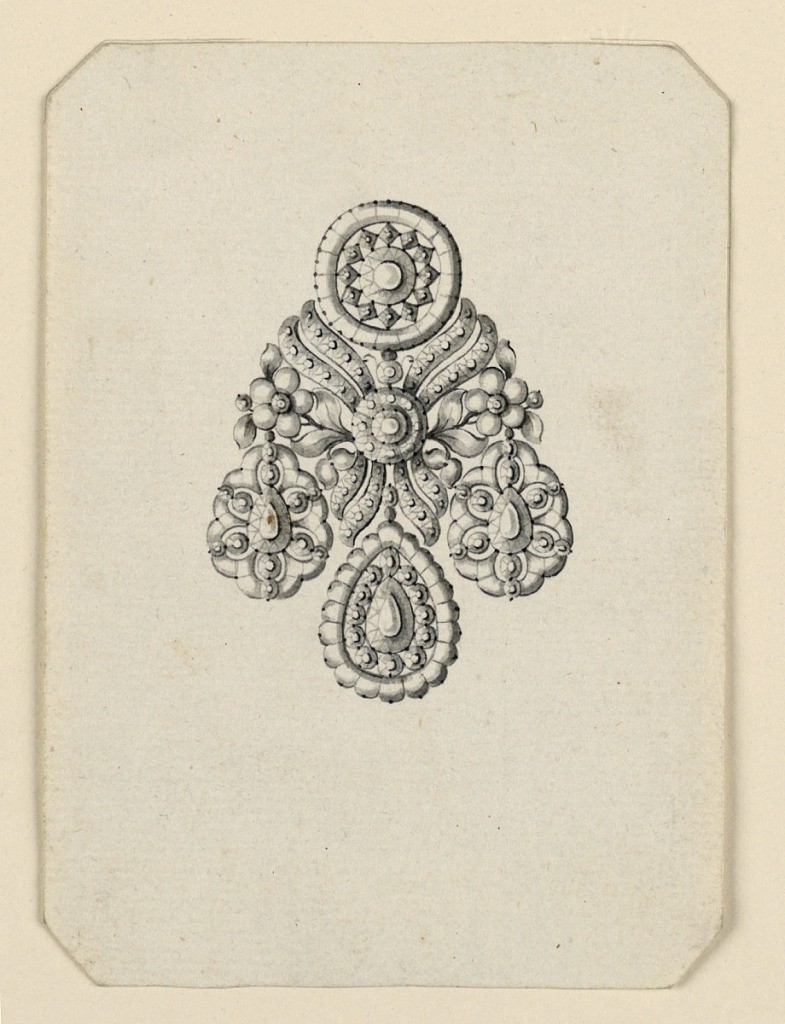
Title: Design for an Earring
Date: late 18th century
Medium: Pen and black ink, brush and wash on off-white paper
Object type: Drawing
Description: Jewelry design for an earring, a disk above and three drops below. The disk is seemingly the central motif of a bunch, consisting besides it of two flower stems and four scrolls of ribbon, the whole being fastened by a rosette. Bevelled corners.